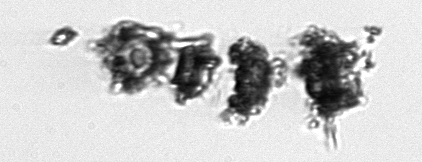
Label: Thalassiosira_TAG_external_detritus